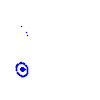
Particle: pion